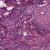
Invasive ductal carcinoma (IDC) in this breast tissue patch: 1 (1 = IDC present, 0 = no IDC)